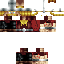
A male human skin with medium skin, wearing blonde long hair dressed in a red armor chest and red pants, featuring a closed mouth.